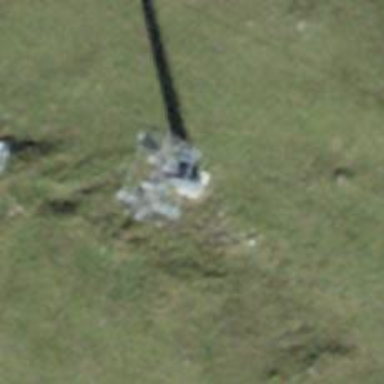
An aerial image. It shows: Pylon for aerialway.